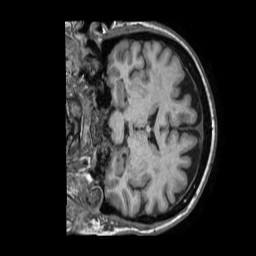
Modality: T1w
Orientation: coronal
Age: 71
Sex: female
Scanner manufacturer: philips
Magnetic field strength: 1.5 T
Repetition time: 0.00705 s
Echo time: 0.003197 s